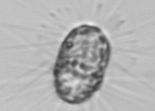
Label: Corethron_hystrix